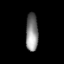
Tissue: lung
Cell type: Epithelial cells
Senescence score: 0.2357
Nuclear area (px): 450
Mean DAPI intensity: 134.204